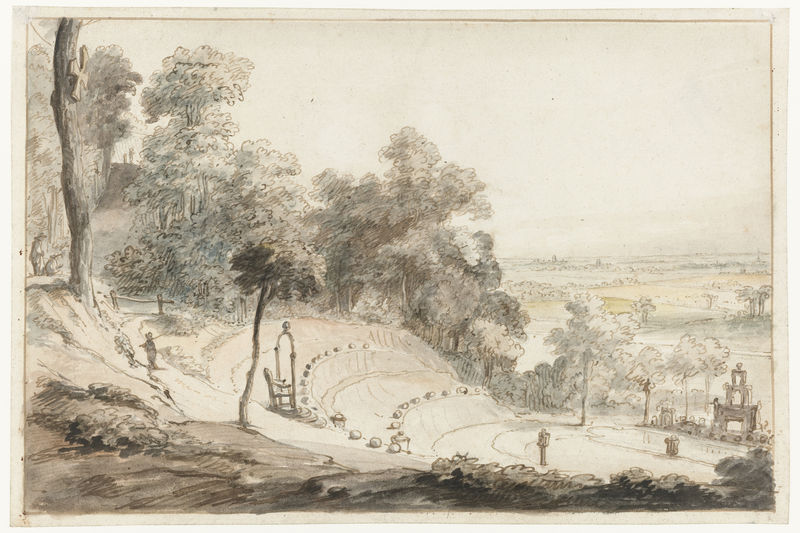
Titel: Amfitheater op de Springenberg te Kleef
Künstler: Gerbrand van den Eeckhout
Standort: Amsterdam
Institution: Rijksmuseum
Schlagwörter: baum, aquarell, bäume, landschaft, zeichnung, stein, steine, natur, theater, wald, turm, kreuz, radierung